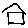
Label: house